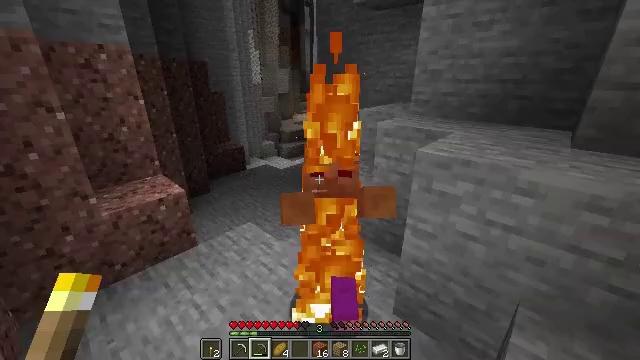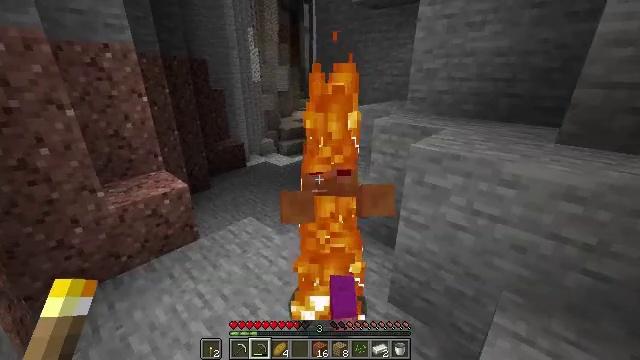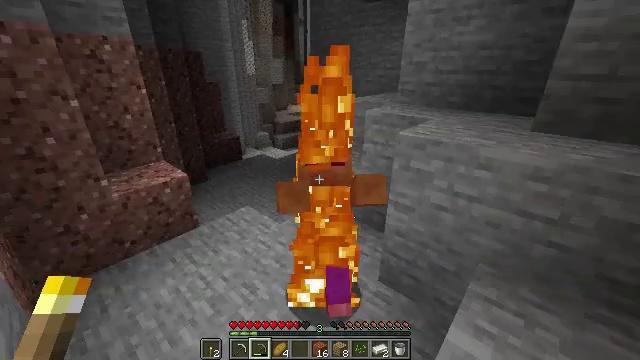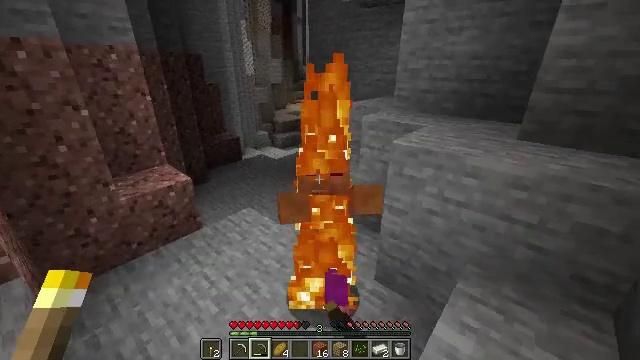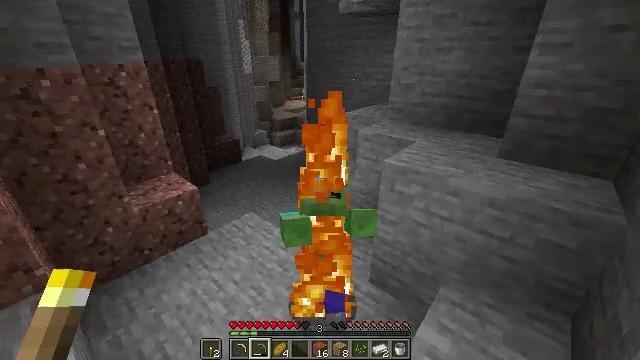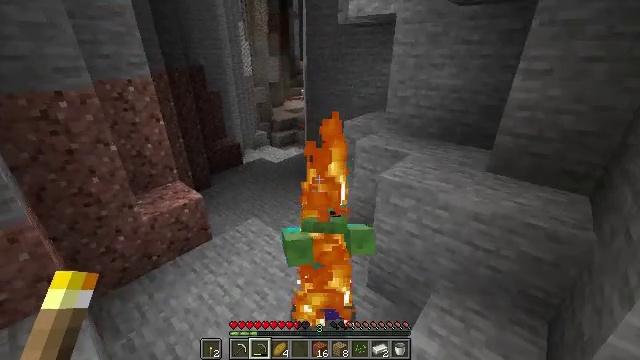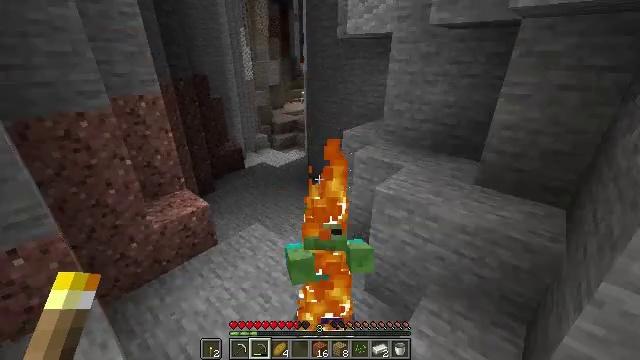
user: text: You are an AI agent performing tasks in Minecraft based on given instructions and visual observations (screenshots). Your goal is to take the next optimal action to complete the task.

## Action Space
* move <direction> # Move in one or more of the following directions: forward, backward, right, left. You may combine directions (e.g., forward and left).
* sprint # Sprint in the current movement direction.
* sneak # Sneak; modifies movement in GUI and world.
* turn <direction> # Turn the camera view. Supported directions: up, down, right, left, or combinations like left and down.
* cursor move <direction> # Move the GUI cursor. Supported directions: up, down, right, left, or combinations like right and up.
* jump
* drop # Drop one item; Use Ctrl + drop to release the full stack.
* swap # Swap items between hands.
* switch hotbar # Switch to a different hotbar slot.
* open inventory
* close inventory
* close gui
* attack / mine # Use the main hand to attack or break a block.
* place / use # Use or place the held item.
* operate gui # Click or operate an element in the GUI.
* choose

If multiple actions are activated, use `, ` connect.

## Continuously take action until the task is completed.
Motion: motion action
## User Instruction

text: Hunt the zombie.
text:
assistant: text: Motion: move back
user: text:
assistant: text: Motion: move back, turn right and down, attack / mine
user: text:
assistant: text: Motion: move back, attack / mine, jump
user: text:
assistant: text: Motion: move back, turn down, attack / mine, jump
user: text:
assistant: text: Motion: move back, jump
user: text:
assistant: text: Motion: move back, attack / mine, jump
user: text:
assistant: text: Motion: attack / mine, jump